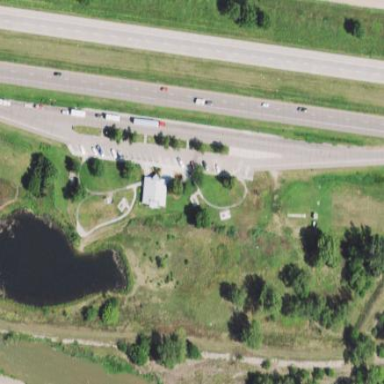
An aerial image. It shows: Rest area along the road.